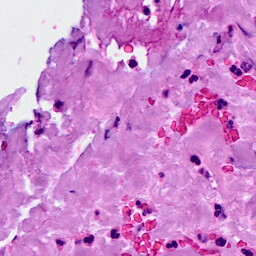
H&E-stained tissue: Breast